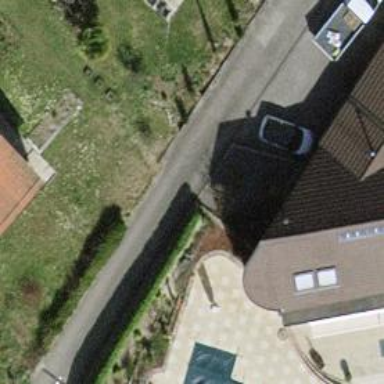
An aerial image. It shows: Residential road.